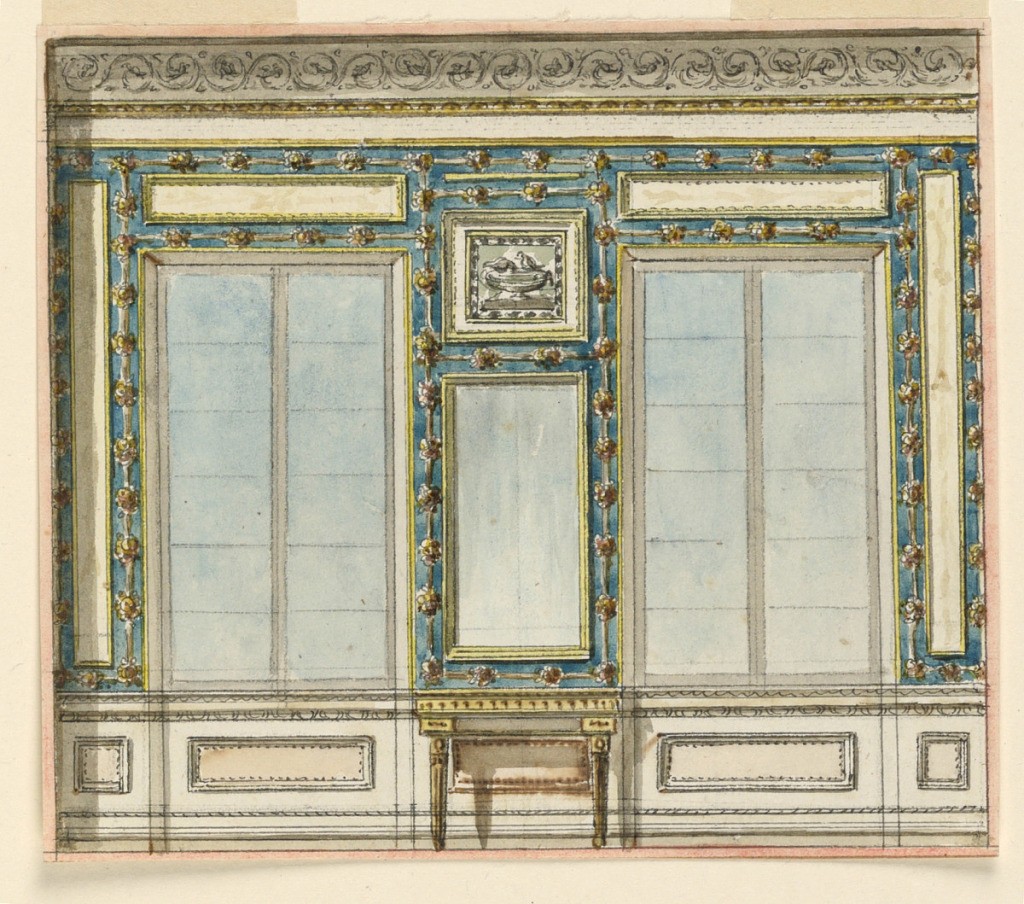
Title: Design for a Window Wall
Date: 1790
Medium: Pen and ink, brush and watercolor, black crayon on paper
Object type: drawing
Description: A dado is at the bottom. Two windows flank a wall panel showing a framed representation of two birds on a bowl over a mirror beneath which a console table stands.